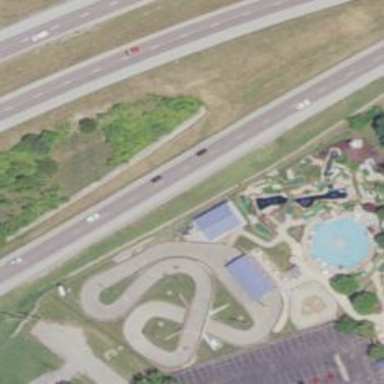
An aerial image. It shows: Raceway road.